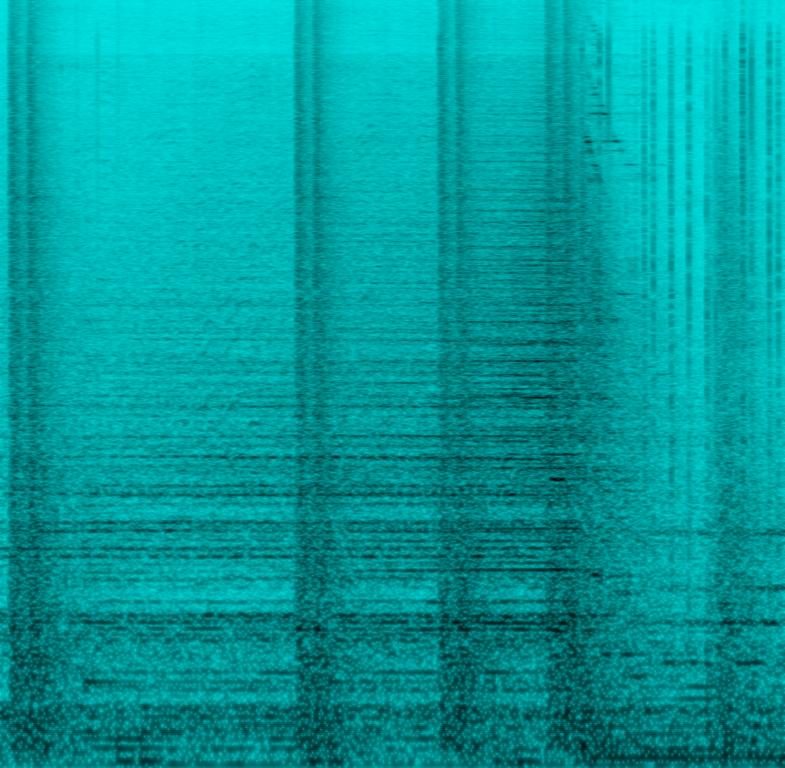
A string section is playing tritones and dissonant notes to create tension. Then a synth pad takes over together with a digital choir sound playing a drone sound while strong and loud timpani hits are creating a shocking atmosphere along with some fast paced percussion. This song may be playing in a dark, dramatic and chasing movie-scene.